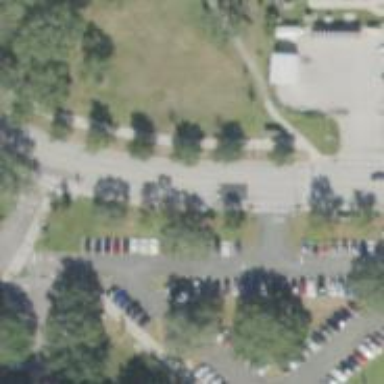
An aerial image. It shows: Footway that also serves as parkway.